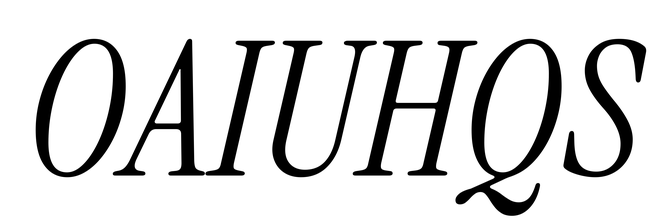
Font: InstrumentSerif-Italic